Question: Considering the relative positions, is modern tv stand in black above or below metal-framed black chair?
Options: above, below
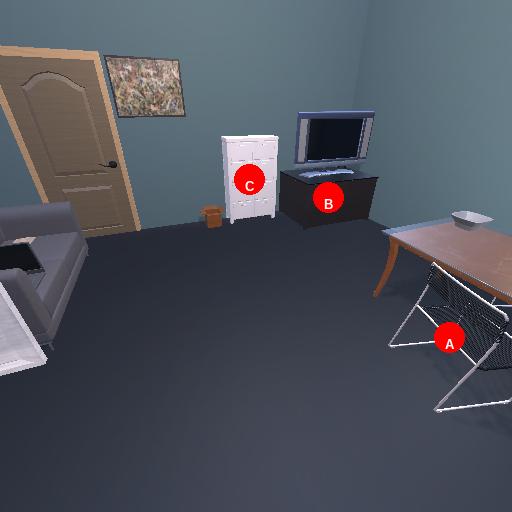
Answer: above